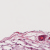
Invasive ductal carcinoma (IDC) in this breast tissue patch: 0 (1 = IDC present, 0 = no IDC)